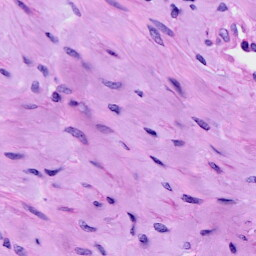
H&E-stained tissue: Cervix